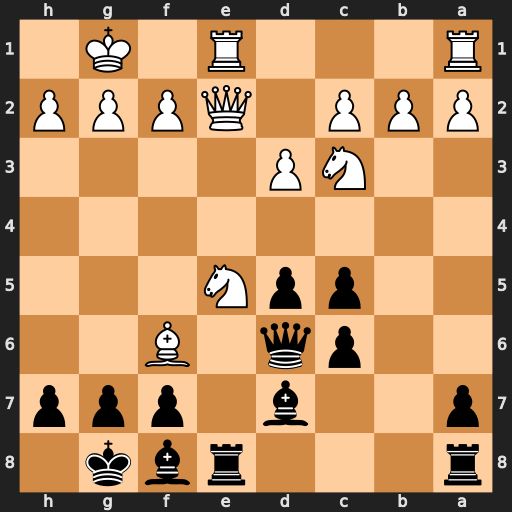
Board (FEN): r3rbk1/p2b1ppp/2pq1B2/2ppN3/8/2NP4/PPP1QPPP/R3R1K1
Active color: b
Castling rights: -
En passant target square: -
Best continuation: gxf6 Nxd7 Rxe2